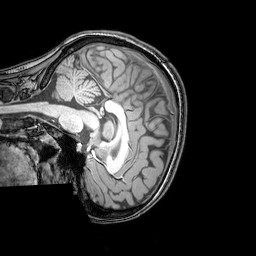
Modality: T1w
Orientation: sagittal
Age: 24
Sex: female
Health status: healthy
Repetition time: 0.081 s
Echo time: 0.037 s